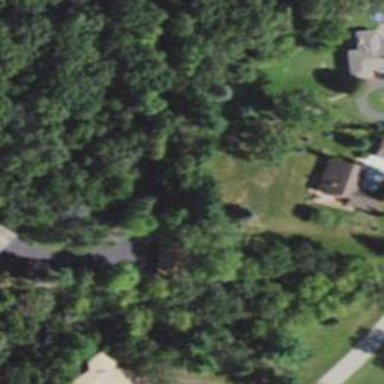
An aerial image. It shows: Driveway.